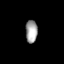
Tissue: prostate
Cell type: T cells
Senescence score: 0.2993
Nuclear area (px): 260
Mean DAPI intensity: 164.762